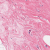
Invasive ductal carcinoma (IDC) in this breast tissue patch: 0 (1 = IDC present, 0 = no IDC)